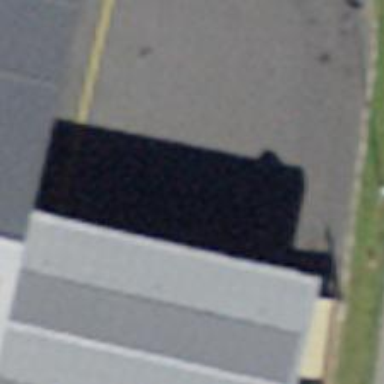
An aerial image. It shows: Fuel station.